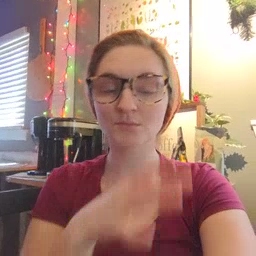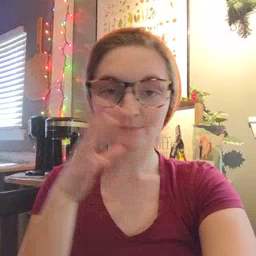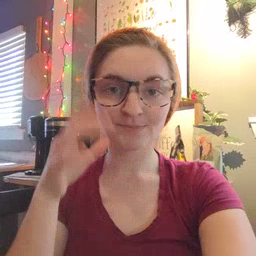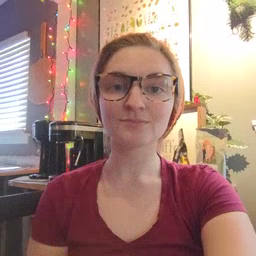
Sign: farm